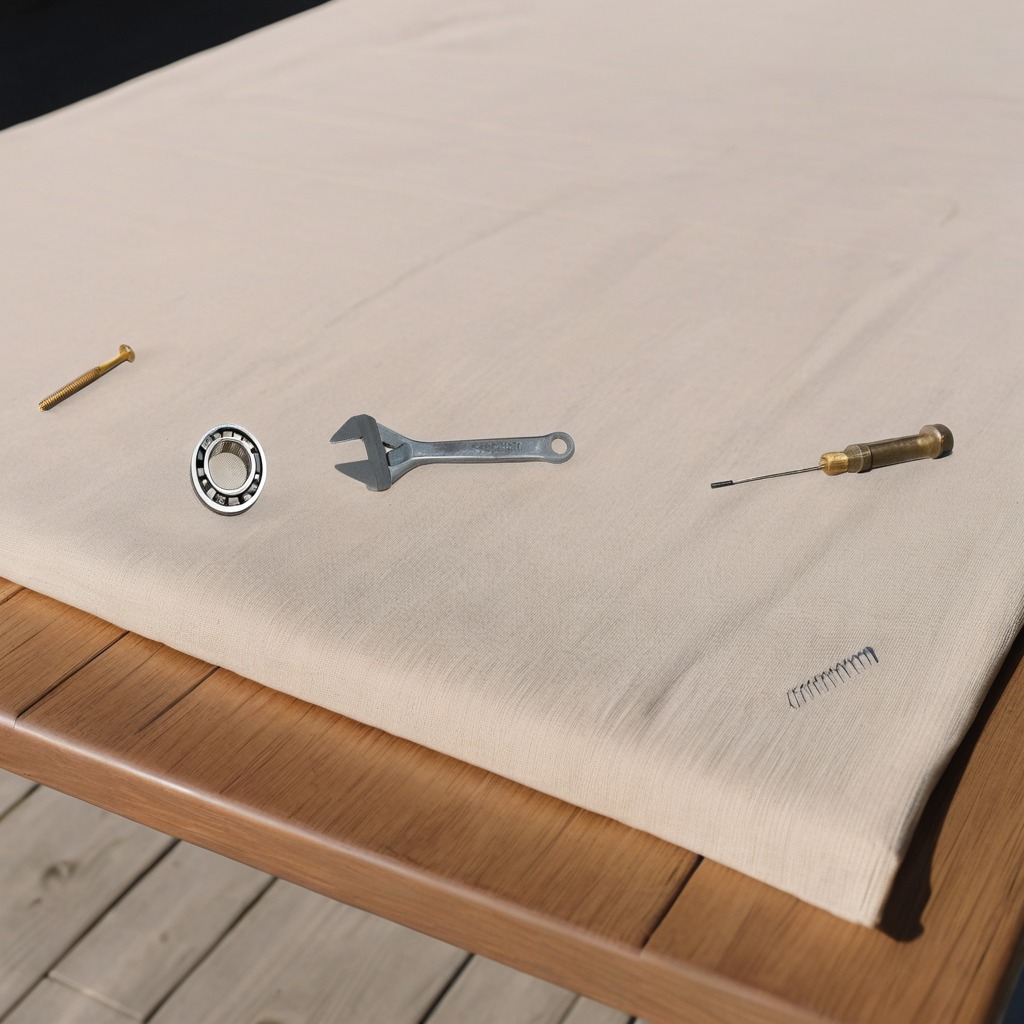
A ball bearing, a machine screw, a coiled metal spring, a screwdriver, and a wrench are lying on a wooden table in an outdoor workshop during daytime bright natural light soft shadows worn but beneath the cloth.